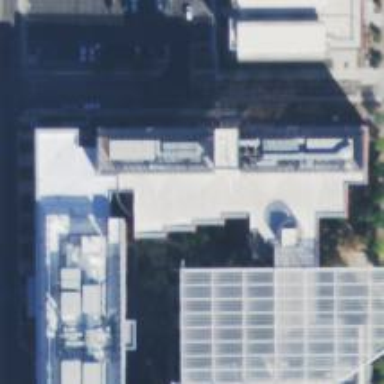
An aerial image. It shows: University building.